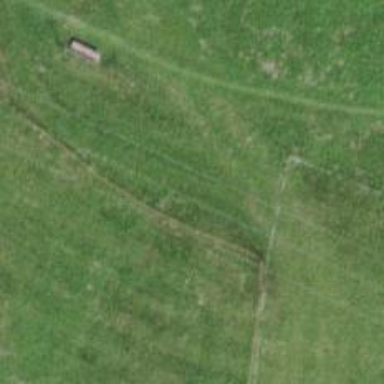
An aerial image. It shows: Bench.